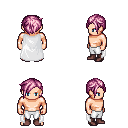
a pixel art fantasy rpg character, male body template, human, light skin, white cape, white pants, pink pixie cut hairstyle, maroon shoes, four views (front, back, left, right), 2x2 character sprite sheet, small pixel art, hard edges, no anti-aliasing